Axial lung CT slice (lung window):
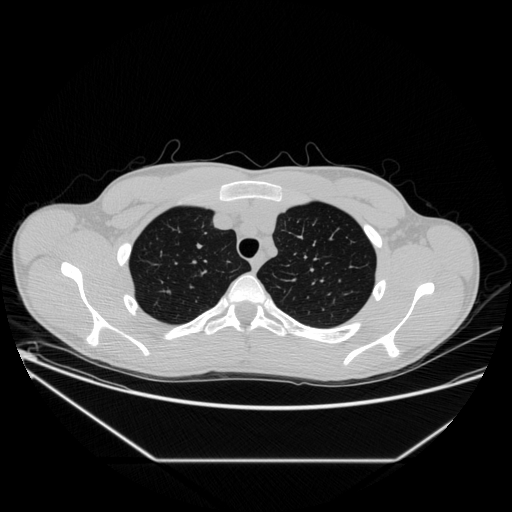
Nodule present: no